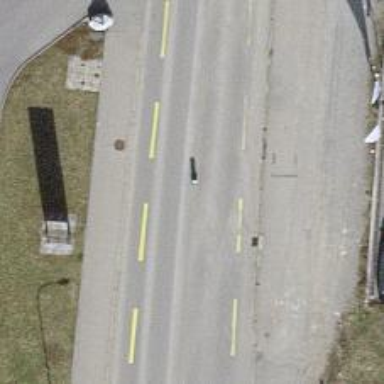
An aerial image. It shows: Tertiary road with designated cycle lane.